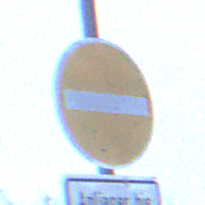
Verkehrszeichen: VerbotDerEinfahrt
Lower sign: SonstigeFahrzeugePersonengruppenFrei3
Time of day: Midday
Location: Outdoor (Nature)
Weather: Overcast
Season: Winter
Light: Natural